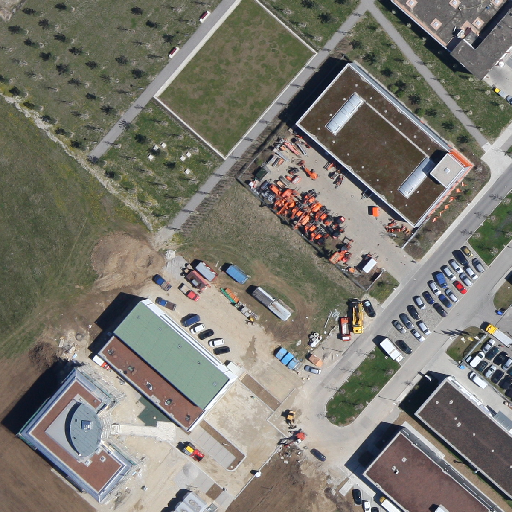
Referring expression: sidewalk